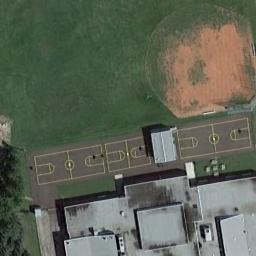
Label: basketball_court